Question: I'm working on this maven web (java) application (lwl-module), and deploying it to JBoss 7 via eclipse.
When I expanded web application's node under JBoss 7, it had 2 jar files under it, just like the one above it (bhr-module):

But after I made changes to one of these jar files (commons-web) and re-installed it, that jar file was gone from my application's node. And when I redeploy my web application JBoss complains that it can't find of of its classes.
I've run 'mvn install' on the jar file and my web application, removed the module from JBoss and added it again, but the jar file is not added to my node or copied to my web application's WEB-INF/lib directory.
My jar's pom.xml looks like this:
'''
<modelVersion>4.0.0</modelVersion>
<groupId>nl.zin</groupId>
<artifactId>commons-web</artifactId>
<version>1.0.6-SNAPSHOT</version>
<name>ZiN Commons Web Utilities</name>
'''
And my dependency declaration in my web application's pom.xml:
'''
<dependency>
<groupId>nl.zin</groupId>
<artifactId>commons-web</artifactId>
<version>1.0.6-SNAPSHOT</version>
</dependency>
'''
Both of these are projects in my eclipse workspace. And I've already tried removing the "-SNAPSHOT" from my jar and war, but no luck.
Another question is, how come JBoss/Eclipse only show me those 2 jars under my web applications when they depend on so many other jars which also get copied into their WEB-INF/lib directories?
And here's the full pom.xml for my web application:
'''
<project xmlns="http://maven.apache.org/POM/4.0.0" xmlns:xsi="http://www.w3.org/2001/XMLSchema-instance"
xsi:schemaLocation="http://maven.apache.org/POM/4.0.0 http://maven.apache.org/maven-v4_0_0.xsd">
<modelVersion>4.0.0</modelVersion>
<groupId>nl.cvz.azrportaal</groupId>
<artifactId>lwl-module</artifactId>
<version>1.4-SNAPSHOT</version>
<name>CVZ LWL Module</name>
<packaging>war</packaging>
<properties>
<java.version>1.7</java.version>
<javax.servlet.version>3.1.0</javax.servlet.version>
<javax.jsp.version>2.3.0</javax.jsp.version>
<javax.jstl.version>1.2</javax.jstl.version>
<!-- Spring 4.0 proven not compatible with Spring Data. -->
<org.spring.version>3.2.8.RELEASE</org.spring.version>
<org.spring.jdbc.version>3.2.8.RELEASE</org.spring.jdbc.version>
<org.slf4j-version>1.6.6</org.slf4j-version>
<!-- ZiN artifacts -->
<nl.zin.commons-web.version>1.0.6-SNAPSHOT</nl.zin.commons-web.version>
</properties>
<dependencies>
<!-- ZiN -->
<dependency>
<groupId>nl.zin</groupId>
<artifactId>commons-web</artifactId>
<version>${nl.zin.commons-web.version}</version>
</dependency>
<!-- Log4j -->
<dependency>
<groupId>log4j</groupId>
<artifactId>log4j</artifactId>
<version>1.2.15</version>
<exclusions>
<exclusion>
<groupId>javax.mail</groupId>
<artifactId>mail</artifactId>
</exclusion>
<exclusion>
<groupId>javax.jms</groupId>
<artifactId>jms</artifactId>
</exclusion>
<exclusion>
<groupId>com.sun.jdmk</groupId>
<artifactId>jmxtools</artifactId>
</exclusion>
<exclusion>
<groupId>com.sun.jmx</groupId>
<artifactId>jmxri</artifactId>
</exclusion>
</exclusions>
</dependency>
<!-- Java EE -->
<dependency>
<groupId>javax.servlet</groupId>
<artifactId>javax.servlet-api</artifactId>
<version>${javax.servlet.version}</version>
<scope>provided</scope>
</dependency>
<dependency>
<groupId>javax.servlet.jsp</groupId>
<artifactId>javax.servlet.jsp-api</artifactId>
<version>${javax.jsp.version}</version>
<scope>provided</scope>
</dependency>
<dependency>
<groupId>javax.servlet</groupId>
<artifactId>jstl</artifactId>
<version>${javax.jstl.version}</version>
</dependency>
<!-- Spring -->
<dependency>
<groupId>org.springframework</groupId>
<artifactId>spring-beans</artifactId>
<version>${org.spring.version}</version>
</dependency>
<dependency>
<groupId>org.springframework</groupId>
<artifactId>spring-webmvc</artifactId>
<version>${org.spring.version}</version>
</dependency>
<dependency>
<groupId>org.springframework</groupId>
<artifactId>spring-context-support</artifactId>
<version>${org.spring.version}</version>
</dependency>
<dependency>
<groupId>org.springframework</groupId>
<artifactId>spring-jdbc</artifactId>
<version>${org.spring.jdbc.version}</version>
</dependency>
<!-- DisplayTag -->
<dependency>
<groupId>displaytag</groupId>
<artifactId>displaytag</artifactId>
<version>1.2</version>
</dependency>
<dependency>
<groupId>cglib</groupId>
<artifactId>cglib</artifactId>
<version>2.2</version>
</dependency>
<!-- CXF -->
<dependency>
<groupId>org.apache.cxf</groupId>
<artifactId>cxf-rt-frontend-jaxws</artifactId>
<version>2.2.6</version>
<exclusions>
<exclusion>
<groupId>org.apache.geronimo.specs</groupId>
<artifactId>geronimo-javamail_1.4_spec</artifactId>
</exclusion>
<exclusion>
<artifactId>saaj-api</artifactId>
<groupId>javax.xml.soap</groupId>
</exclusion>
<exclusion>
<artifactId>saaj-impl</artifactId>
<groupId>com.sun.xml.messaging.saaj</groupId>
</exclusion>
</exclusions>
</dependency>
<dependency>
<groupId>org.apache.cxf</groupId>
<artifactId>cxf-rt-transports-http</artifactId>
<version>2.2.6</version>
</dependency>
<dependency>
<groupId>org.apache.cxf</groupId>
<artifactId>cxf-rt-transports-http-jetty</artifactId>
<version>2.2.6</version>
<scope>test</scope>
</dependency>
<dependency>
<groupId>org.apache.cxf</groupId>
<artifactId>cxf-rt-ws-security</artifactId>
<version>2.2.6</version>
<exclusions>
<exclusion>
<!-- Let op deze library mag niet mee verpakt worden maar moet in de
/server/cvz/lib directory van JBoss geplaatst worden -->
<groupId>org.bouncycastle</groupId>
<artifactId>bcprov-jdk15</artifactId>
</exclusion>
<exclusion>
<groupId>xalan</groupId>
<artifactId>xalan</artifactId>
</exclusion>
<exclusion>
<artifactId>saaj-api</artifactId>
<groupId>javax.xml.soap</groupId>
</exclusion>
</exclusions>
</dependency>
<!--
<dependency>
<groupId>xerces</groupId>
<artifactId>xercesImpl</artifactId>
<version>2.10.0</version>
</dependency>
-->
<!-- Commons -->
<dependency>
<groupId>org.apache.commons</groupId>
<artifactId>commons-io</artifactId>
<version>1.3.2</version>
</dependency>
<!-- Test -->
<dependency>
<groupId>junit</groupId>
<artifactId>junit</artifactId>
<version>4.7</version>
<scope>test</scope>
</dependency>
<dependency>
<groupId>org.springframework</groupId>
<artifactId>spring-test</artifactId>
<version>${org.spring.version}</version>
<scope>test</scope>
</dependency>
</dependencies>
<build>
<finalName>landwachtlijstmodule</finalName>
<plugins>
<plugin>
<artifactId>maven-eclipse-plugin</artifactId>
<version>2.9</version>
<configuration>
<additionalProjectnatures>
<projectnature>org.springframework.ide.eclipse.core.springnature</projectnature>
</additionalProjectnatures>
<additionalBuildcommands>
<buildcommand>org.springframework.ide.eclipse.core.springbuilder</buildcommand>
</additionalBuildcommands>
<downloadSources>true</downloadSources>
<downloadJavadocs>true</downloadJavadocs>
</configuration>
</plugin>
<plugin>
<groupId>org.apache.cxf</groupId>
<artifactId>cxf-codegen-plugin</artifactId>
<version>2.7.11</version>
<executions>
<execution>
<id>generate-sources</id>
<phase>generate-sources</phase>
<configuration>
<sourceRoot>${basedir}/src/main/generated</sourceRoot>
<defaultOptions>
<frontEnd>jaxws21</frontEnd>
</defaultOptions>
<wsdlOptions>
<wsdlOption>
<wsdl>src/main/resources/AZRKetenpartijService.wsdl</wsdl>
<extraargs>
<extraarg>-client</extraarg>
</extraargs>
</wsdlOption>
<wsdlOption>
<wsdl>src/main/resources/LandelijkeWachtlijst.wsdl</wsdl>
<extraargs>
<extraarg>-client</extraarg>
</extraargs>
</wsdlOption>
</wsdlOptions>
</configuration>
<goals>
<goal>wsdl2java</goal>
</goals>
</execution>
</executions>
</plugin>
</plugins>
<extensions>
<extension>
<groupId>org.apache.maven.wagon</groupId>
<artifactId>wagon-webdav-jackrabbit</artifactId>
<version>1.0-beta-7</version>
</extension>
</extensions>
</build>
'''
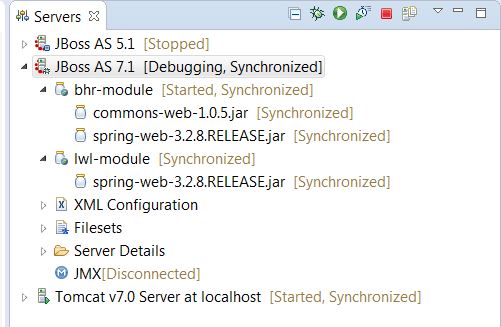
Answer: Apparently those nodes under my web applications are Web fragments that my applications depend on.
There was a Java EE configuration problem with my Web fragment (commons-web), as I wrote <URL>.
This error wasn't causing a maven build to fail but Eclipse wasn't recognising my project as a web fragment for JBoss.